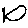
Label: fish